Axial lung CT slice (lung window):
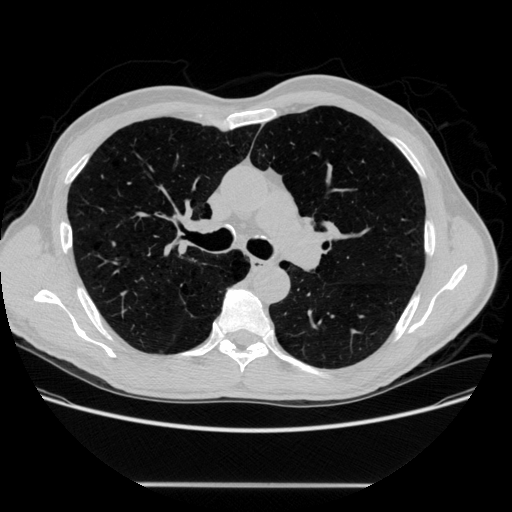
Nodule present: no